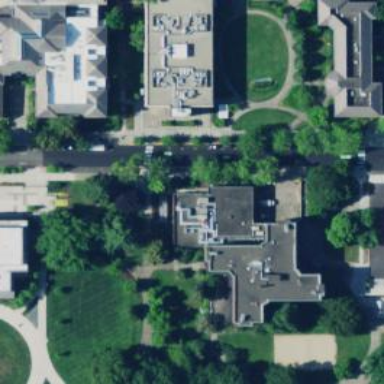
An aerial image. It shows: Dormitory building.